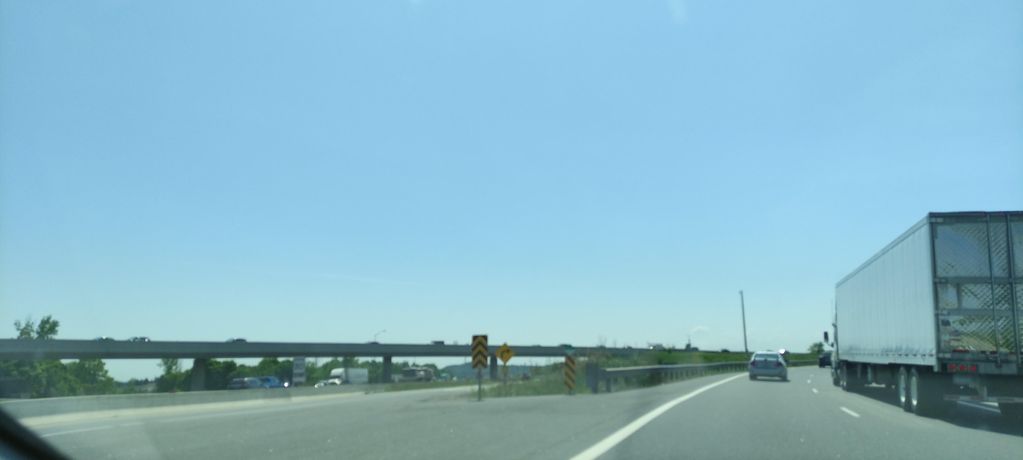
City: kitchener-waterloo